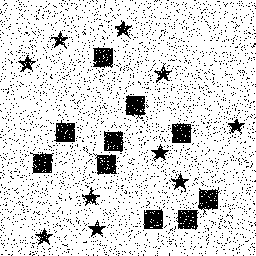
Squares: 10
Triangles: 0
Stars: 10
Total shapes: 20